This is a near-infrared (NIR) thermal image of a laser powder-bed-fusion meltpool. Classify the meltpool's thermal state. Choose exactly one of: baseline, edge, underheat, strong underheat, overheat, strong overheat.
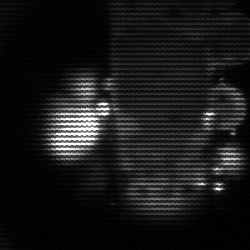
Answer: strong underheat